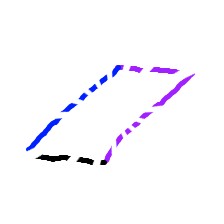
Shape: parallelogram